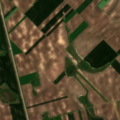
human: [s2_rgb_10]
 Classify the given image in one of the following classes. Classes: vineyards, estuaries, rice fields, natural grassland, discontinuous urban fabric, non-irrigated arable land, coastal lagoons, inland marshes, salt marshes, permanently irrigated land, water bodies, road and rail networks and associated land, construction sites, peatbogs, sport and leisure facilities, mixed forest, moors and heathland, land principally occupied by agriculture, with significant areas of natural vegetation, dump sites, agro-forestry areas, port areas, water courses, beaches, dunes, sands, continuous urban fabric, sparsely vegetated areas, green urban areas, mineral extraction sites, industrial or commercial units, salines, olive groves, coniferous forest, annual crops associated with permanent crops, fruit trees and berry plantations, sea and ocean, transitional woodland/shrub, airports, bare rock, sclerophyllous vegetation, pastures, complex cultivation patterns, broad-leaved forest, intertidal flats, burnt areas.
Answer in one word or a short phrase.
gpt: non-irrigated arable land